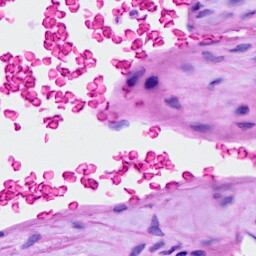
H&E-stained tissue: Ovarian